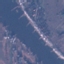
Label: River